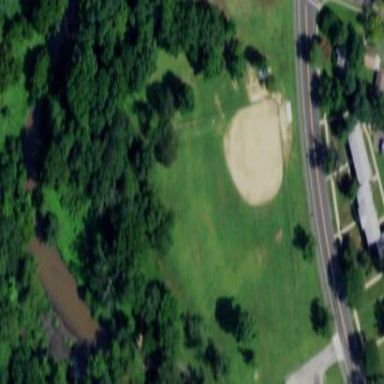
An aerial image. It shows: Dirt baseball pitch for leisure and sports activities.